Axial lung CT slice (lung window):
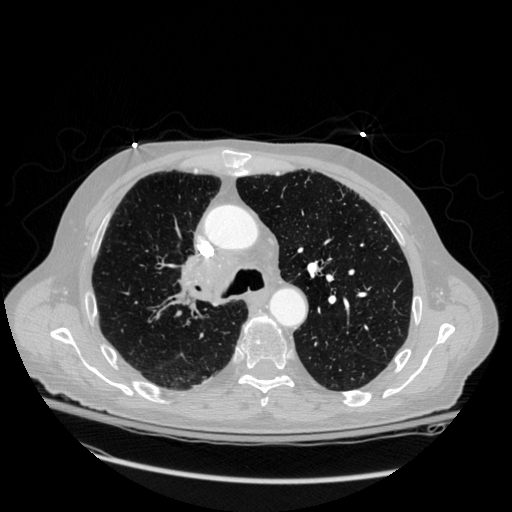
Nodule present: no